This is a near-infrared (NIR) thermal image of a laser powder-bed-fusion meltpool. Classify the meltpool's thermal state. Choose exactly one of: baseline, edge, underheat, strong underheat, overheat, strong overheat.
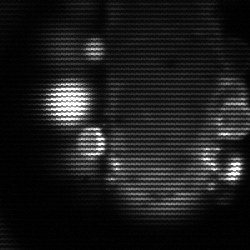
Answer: strong underheat